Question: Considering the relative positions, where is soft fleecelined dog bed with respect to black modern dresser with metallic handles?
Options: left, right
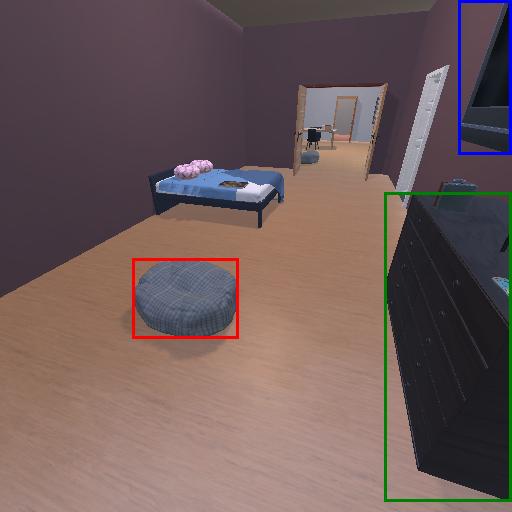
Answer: left